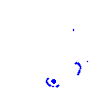
Particle: pion